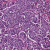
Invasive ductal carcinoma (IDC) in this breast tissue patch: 1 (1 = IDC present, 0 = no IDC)